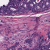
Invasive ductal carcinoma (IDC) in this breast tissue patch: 0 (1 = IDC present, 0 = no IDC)